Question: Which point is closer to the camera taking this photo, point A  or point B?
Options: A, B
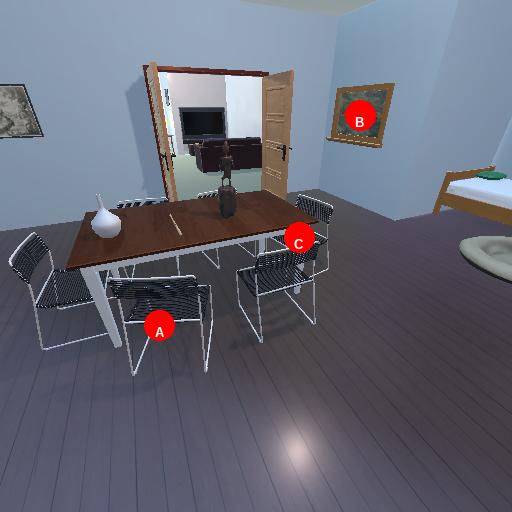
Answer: A